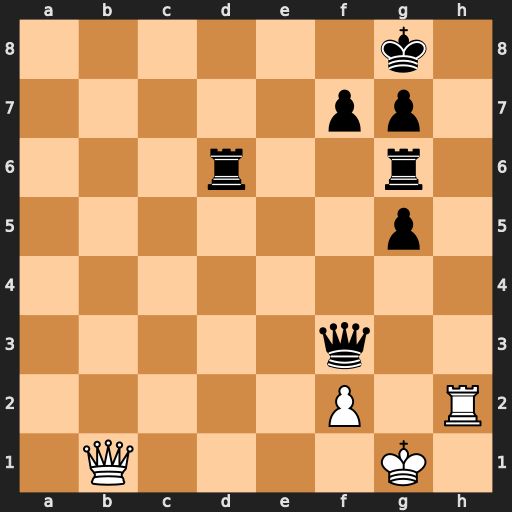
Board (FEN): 6k1/5pp1/3r2r1/6p1/8/5q2/5P1R/1Q4K1
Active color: w
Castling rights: -
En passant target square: -
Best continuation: Qb8+ Rd8 Qxd8#